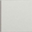
Piece: xx